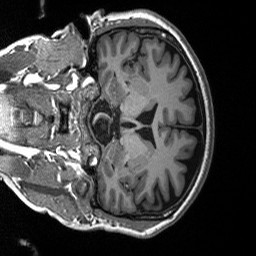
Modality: T1w
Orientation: coronal
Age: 44
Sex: male
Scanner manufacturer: siemens
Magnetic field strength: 3 T
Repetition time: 2.53 s
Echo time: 0.00219 s